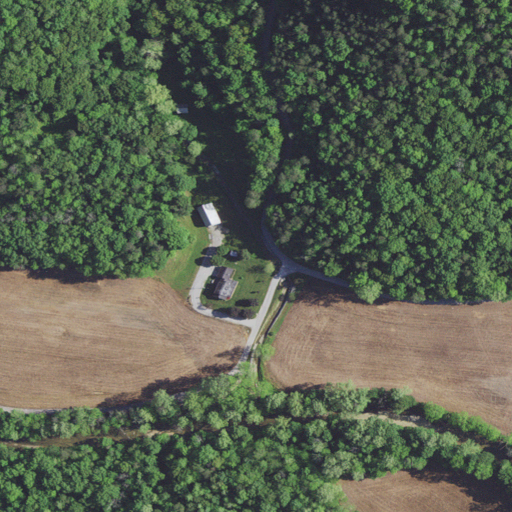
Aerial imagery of valley in Kentucky named Spaw Hollow containing deciduous forest, cultivated crops, open development, mixed forest, low intensity development, grassland, and medium intensity development